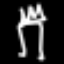
Label: fork